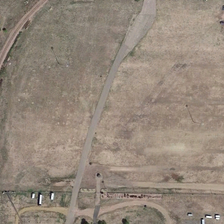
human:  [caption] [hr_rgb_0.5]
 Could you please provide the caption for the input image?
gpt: a railway is near a large piece of bareland .

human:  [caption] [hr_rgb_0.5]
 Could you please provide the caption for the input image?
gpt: a railway is near a large piece of bareland .

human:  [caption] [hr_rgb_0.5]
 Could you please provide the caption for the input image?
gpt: a railway is near a large piece of bareland .

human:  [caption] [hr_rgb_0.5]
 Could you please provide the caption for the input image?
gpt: a railway is near a large piece of bareland .

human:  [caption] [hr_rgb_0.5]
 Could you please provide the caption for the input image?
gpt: a railway is near a large piece of bareland .